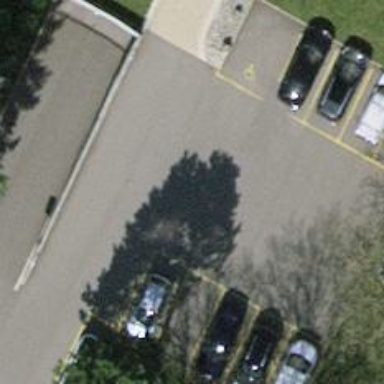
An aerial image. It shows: Path made of paving stones.